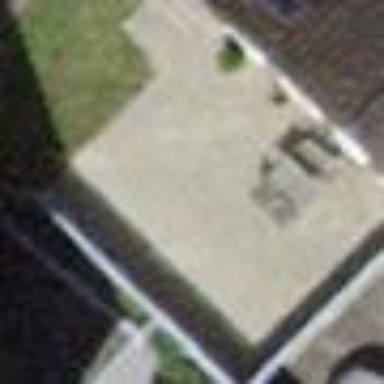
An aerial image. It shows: Garage building.